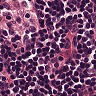
Metastatic tissue present: no